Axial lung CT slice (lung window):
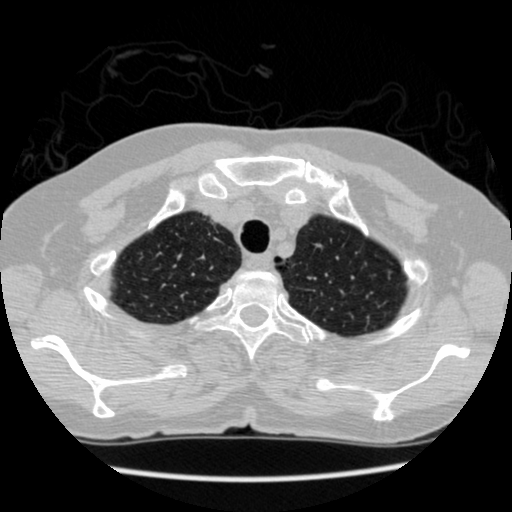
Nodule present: no